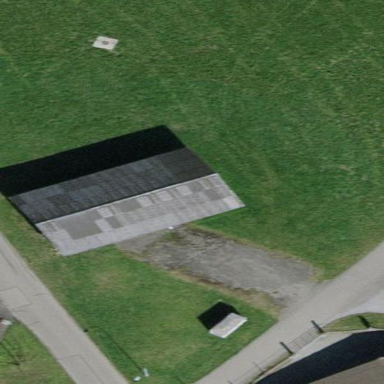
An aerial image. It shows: Farm auxiliary building with gabled roof.